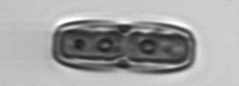
Label: Ephemera